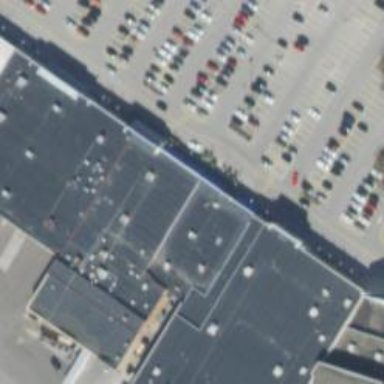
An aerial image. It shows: Supermarket.